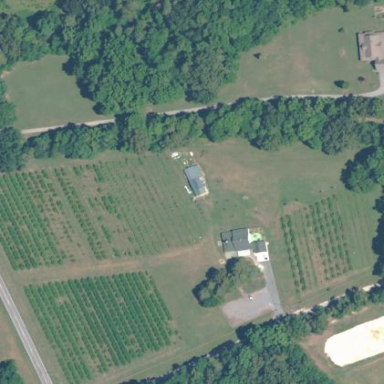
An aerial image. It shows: Vineyard where grapes are grown.